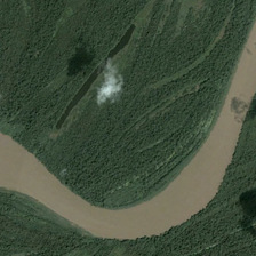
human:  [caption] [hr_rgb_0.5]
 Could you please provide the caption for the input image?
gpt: White clouds floated above the green forest.

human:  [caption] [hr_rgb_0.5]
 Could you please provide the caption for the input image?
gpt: A white cloud drifted across the green forest.

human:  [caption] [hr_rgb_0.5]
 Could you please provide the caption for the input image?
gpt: The Yellow River in the forest is turbid.

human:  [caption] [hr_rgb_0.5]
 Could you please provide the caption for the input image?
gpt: There is a white cloud floating above the green forest.

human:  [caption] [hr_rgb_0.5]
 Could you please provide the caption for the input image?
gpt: The Yellow River in the woods is muddy.